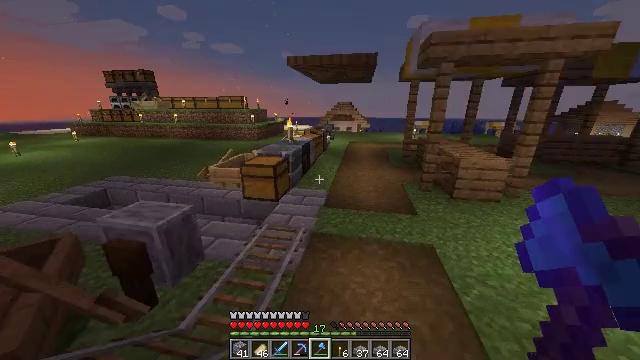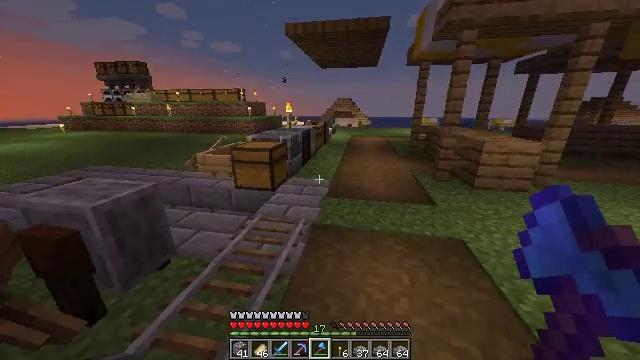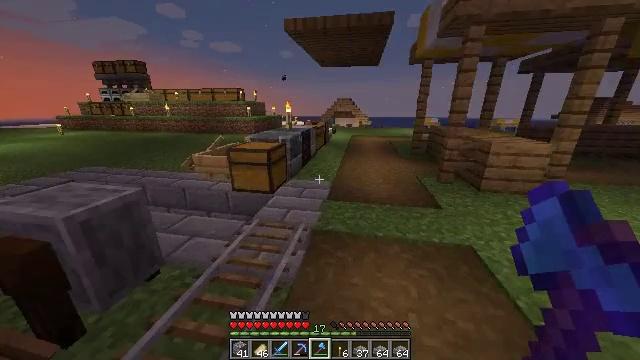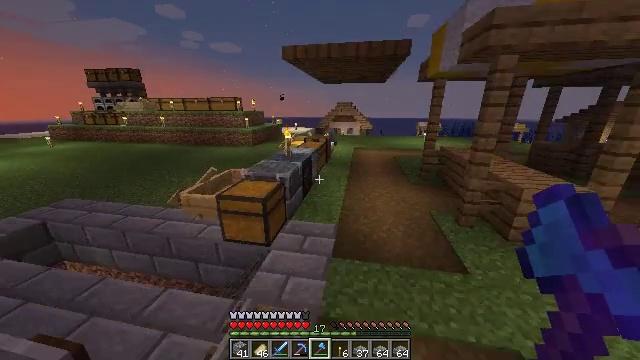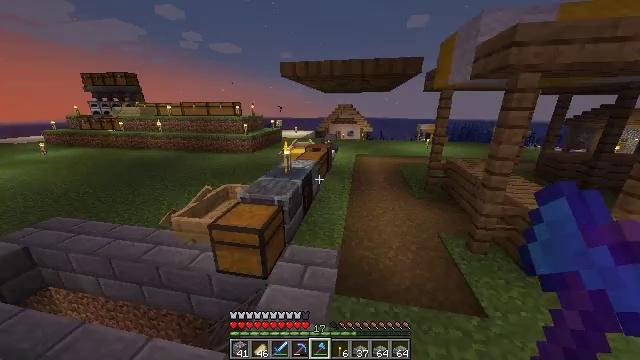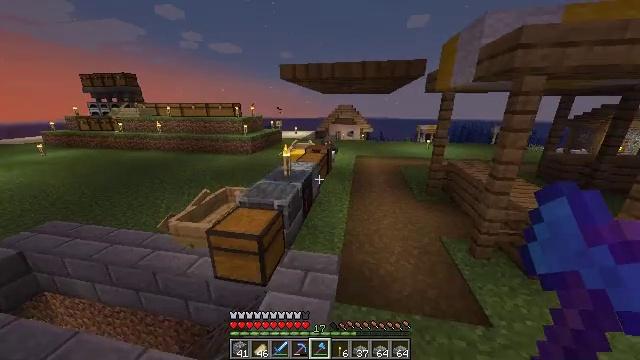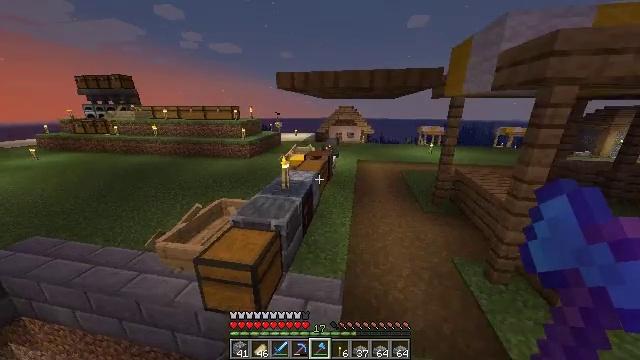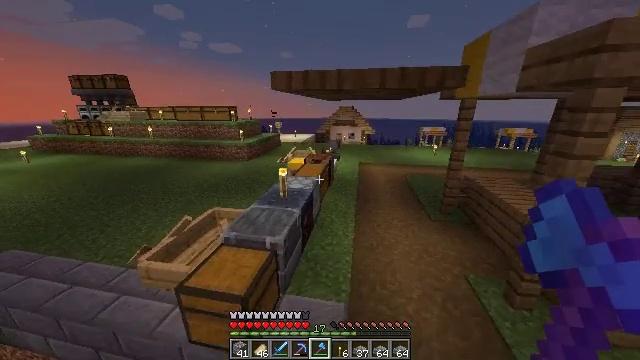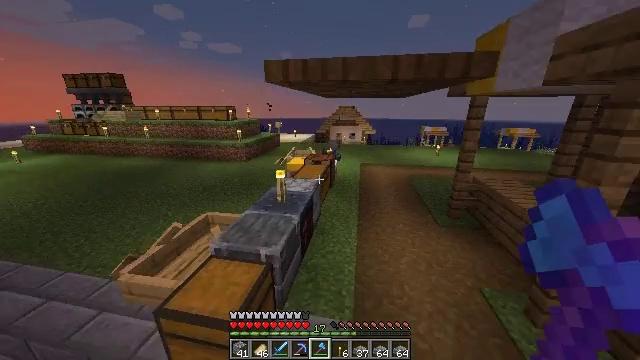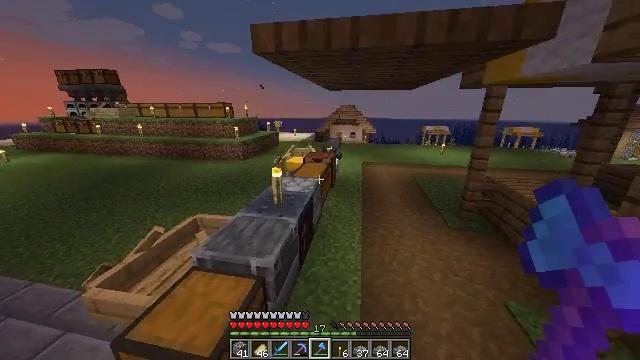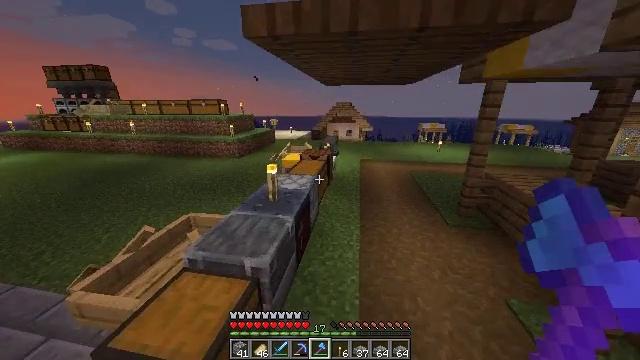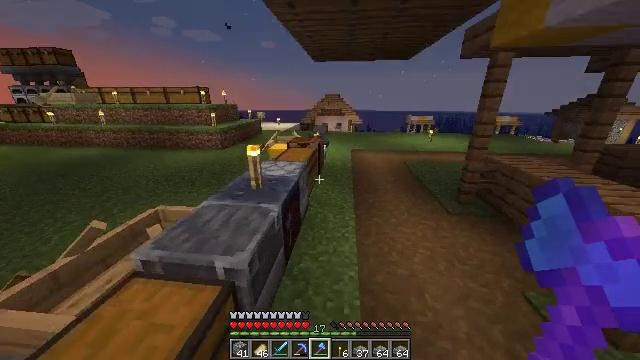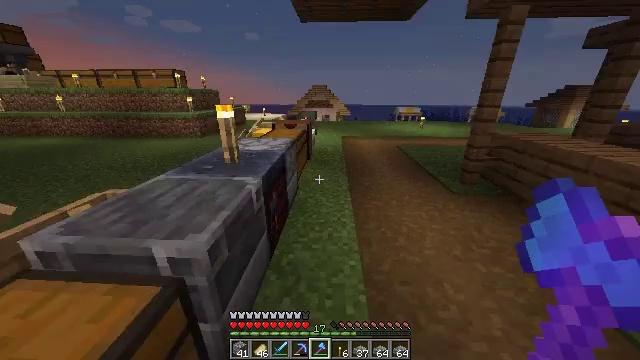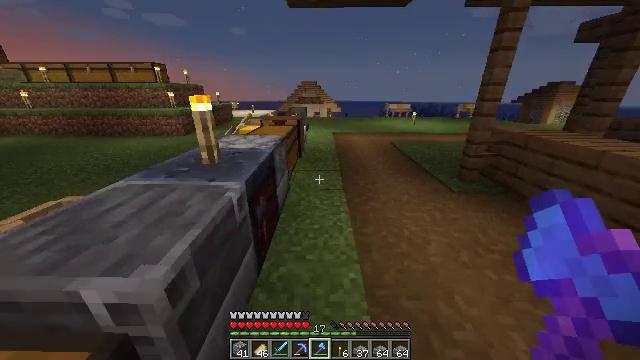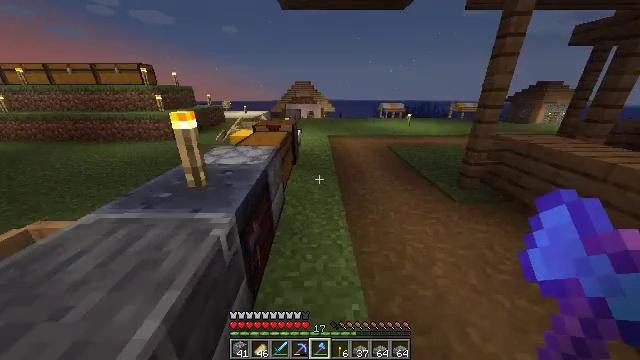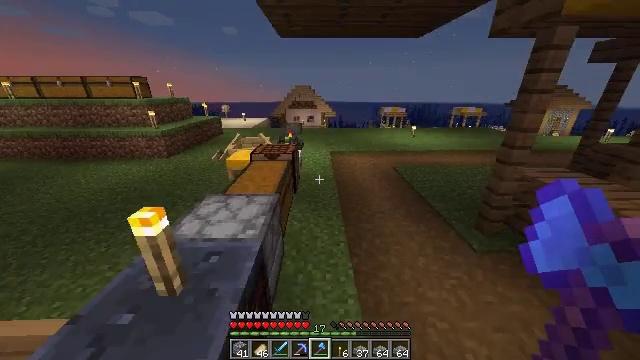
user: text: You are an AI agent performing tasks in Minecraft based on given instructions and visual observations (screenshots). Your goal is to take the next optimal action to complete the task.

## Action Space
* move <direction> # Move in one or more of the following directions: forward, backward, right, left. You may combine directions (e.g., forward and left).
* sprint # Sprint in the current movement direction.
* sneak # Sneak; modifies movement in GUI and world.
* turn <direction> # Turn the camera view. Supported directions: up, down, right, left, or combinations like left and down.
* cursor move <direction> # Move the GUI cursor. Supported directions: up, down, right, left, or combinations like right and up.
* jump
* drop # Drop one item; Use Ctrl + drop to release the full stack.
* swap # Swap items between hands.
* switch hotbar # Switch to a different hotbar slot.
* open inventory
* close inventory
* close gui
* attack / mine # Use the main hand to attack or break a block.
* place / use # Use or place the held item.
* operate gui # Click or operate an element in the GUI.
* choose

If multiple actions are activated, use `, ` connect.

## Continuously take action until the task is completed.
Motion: motion action
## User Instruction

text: In the crafting grid, turn an oak log into oak planks.
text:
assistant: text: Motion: move forward, sprint, jump
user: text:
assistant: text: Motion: move forward, sprint, jump
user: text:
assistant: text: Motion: move forward, sprint, jump
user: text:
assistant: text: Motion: move forward, sprint, jump
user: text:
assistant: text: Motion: move forward, jump
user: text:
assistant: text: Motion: move forward, jump
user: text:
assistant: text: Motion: move forward, jump
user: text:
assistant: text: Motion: move forward, jump
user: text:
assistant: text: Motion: move forward, jump
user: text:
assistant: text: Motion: move forward, jump
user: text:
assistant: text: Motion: move forward, turn right and down, jump
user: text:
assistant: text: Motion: move forward, turn right and down, jump
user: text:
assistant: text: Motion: move forward, sprint, turn right, jump
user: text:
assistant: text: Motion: move forward, sprint, turn right, jump
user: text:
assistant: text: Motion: move forward, sprint, jump
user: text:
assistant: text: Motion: move forward
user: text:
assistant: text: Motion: move forward
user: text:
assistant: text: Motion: move forward
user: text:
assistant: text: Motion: move forward
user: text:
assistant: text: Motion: move forward
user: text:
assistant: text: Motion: move forward
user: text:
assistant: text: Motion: move forward
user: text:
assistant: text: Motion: move forward
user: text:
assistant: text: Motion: move forward
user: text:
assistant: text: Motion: move forward
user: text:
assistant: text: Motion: move forward and move right, turn left
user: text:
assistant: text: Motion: move forward and move right, turn left
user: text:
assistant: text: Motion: move forward and move right, turn left and down
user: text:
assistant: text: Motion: move forward and move right, turn left and down
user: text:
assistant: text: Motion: turn left and down